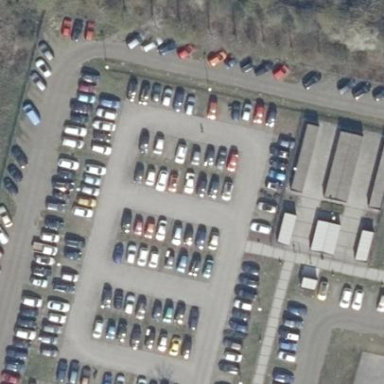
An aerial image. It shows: Parking area.